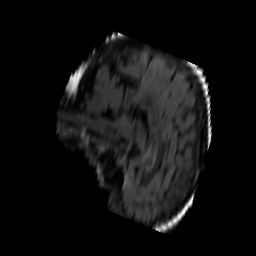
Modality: FLAIR
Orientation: sagittal
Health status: ill
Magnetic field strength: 3 T